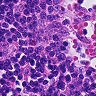
Metastatic tissue present: no